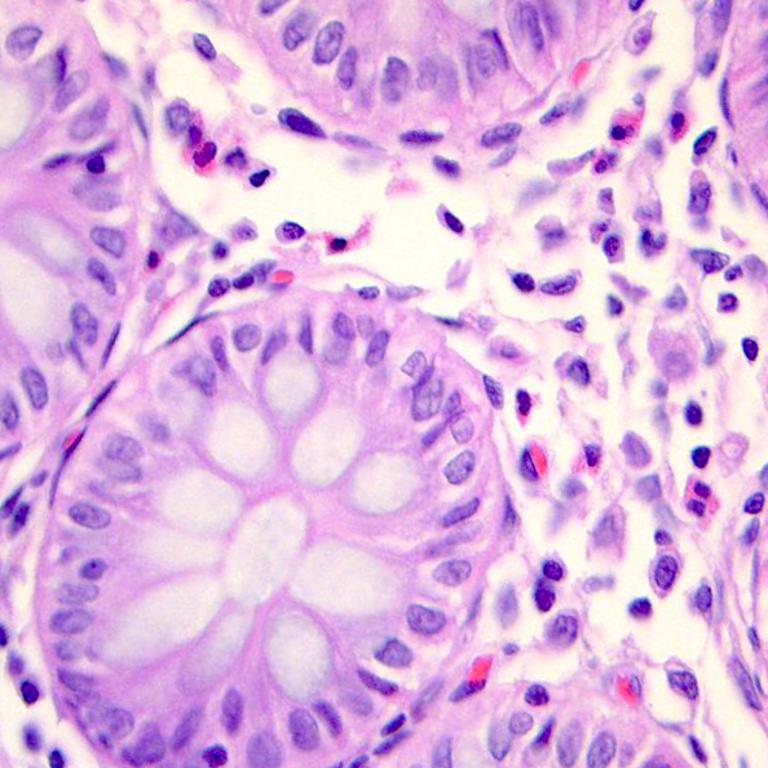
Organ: colon
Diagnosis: benign